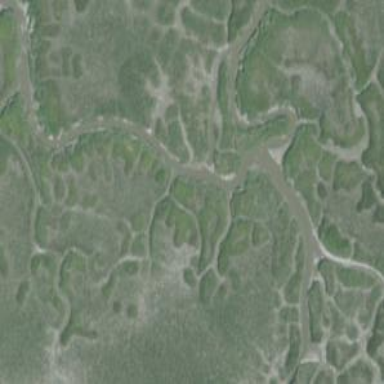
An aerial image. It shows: Saltmarsh wetland.